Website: slack
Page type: billing-address
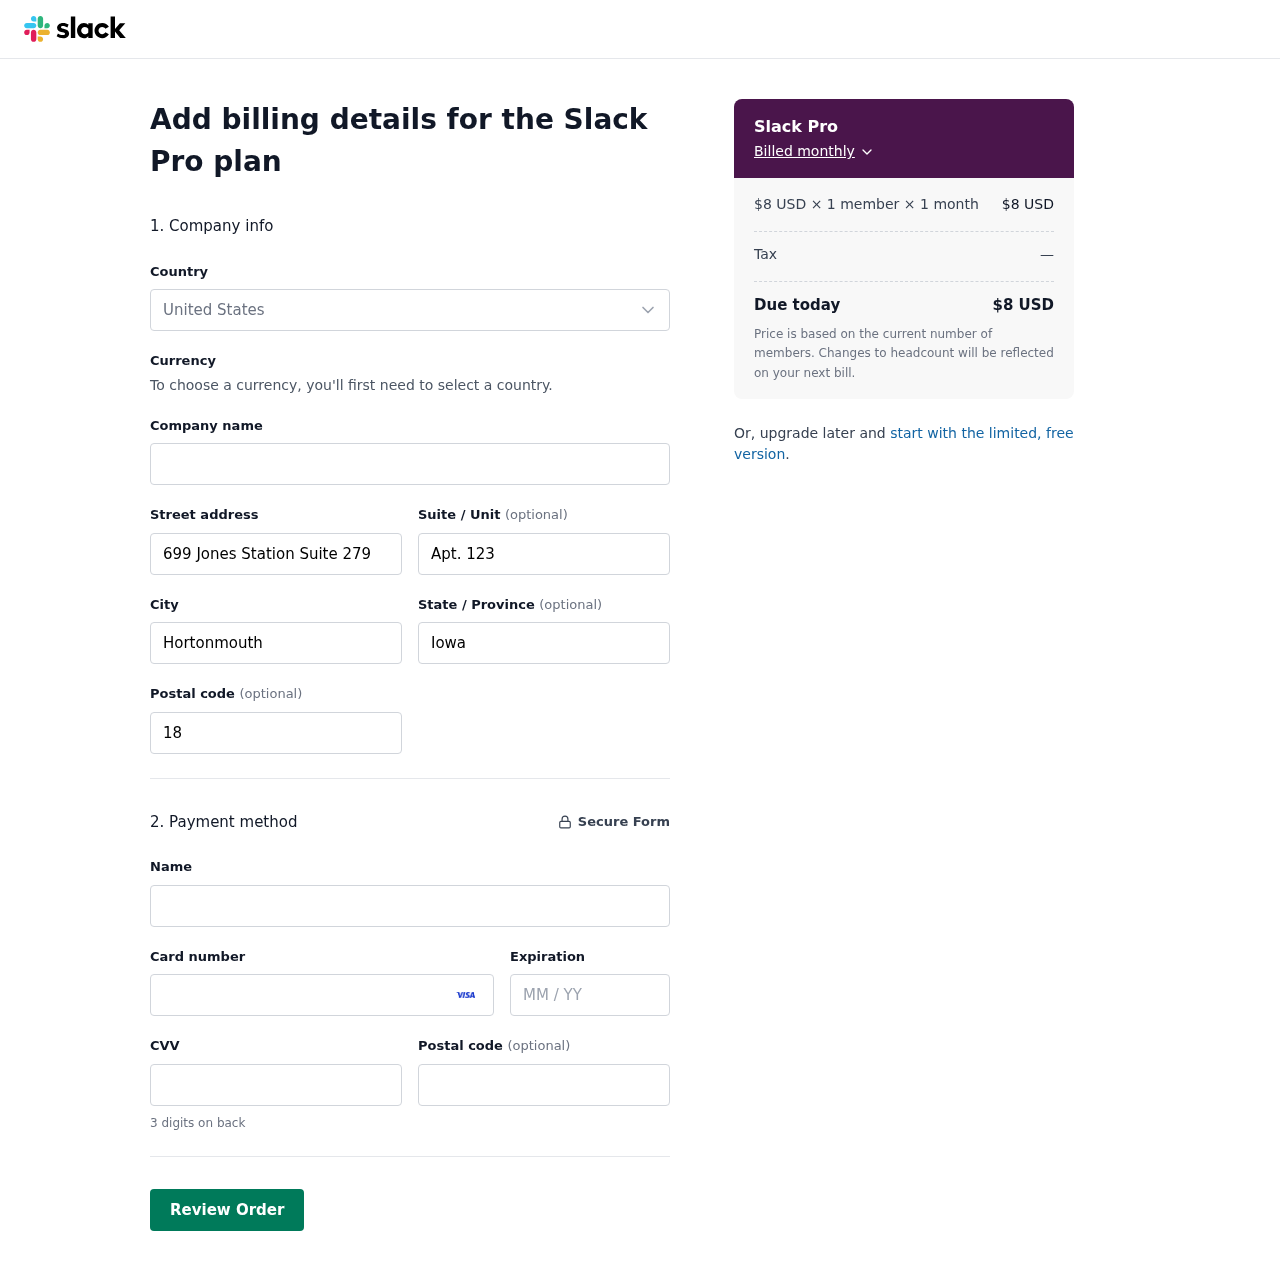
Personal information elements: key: PII_CARD_CVV
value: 963
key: PII_CARD_EXPIRY
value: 11/28
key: PII_CARD_NUMBER
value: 4364 2135 1923 2699
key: PII_CITY
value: Hortonmouth
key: PII_COUNTRY
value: United States
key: PII_FULLNAME
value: Lindsay Sims
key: PII_POSTCODE
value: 18095
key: PII_POSTCODE2
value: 18826
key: PII_STATE
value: Iowa
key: PII_STREET
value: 699 Jones Station Suite 279
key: PII_STREET2
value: Apt. 123
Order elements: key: ORDER_PLAN_PRICE
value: $8 USD
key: ORDER_NUM_MEMBERS
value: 1 member
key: ORDER_NUM_MONTHS
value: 1 month
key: ORDER_SUBTOTAL
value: $8 USD
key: ORDER_TAX
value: —
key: ORDER_TOTAL
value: $8 USD